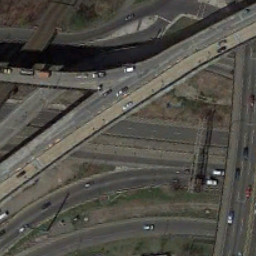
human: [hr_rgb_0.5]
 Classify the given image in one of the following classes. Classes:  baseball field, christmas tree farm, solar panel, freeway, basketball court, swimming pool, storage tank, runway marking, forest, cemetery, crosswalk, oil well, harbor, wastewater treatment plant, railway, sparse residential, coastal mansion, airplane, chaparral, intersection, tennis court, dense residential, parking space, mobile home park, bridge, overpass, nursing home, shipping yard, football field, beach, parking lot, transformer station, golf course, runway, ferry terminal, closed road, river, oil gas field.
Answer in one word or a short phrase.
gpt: overpass